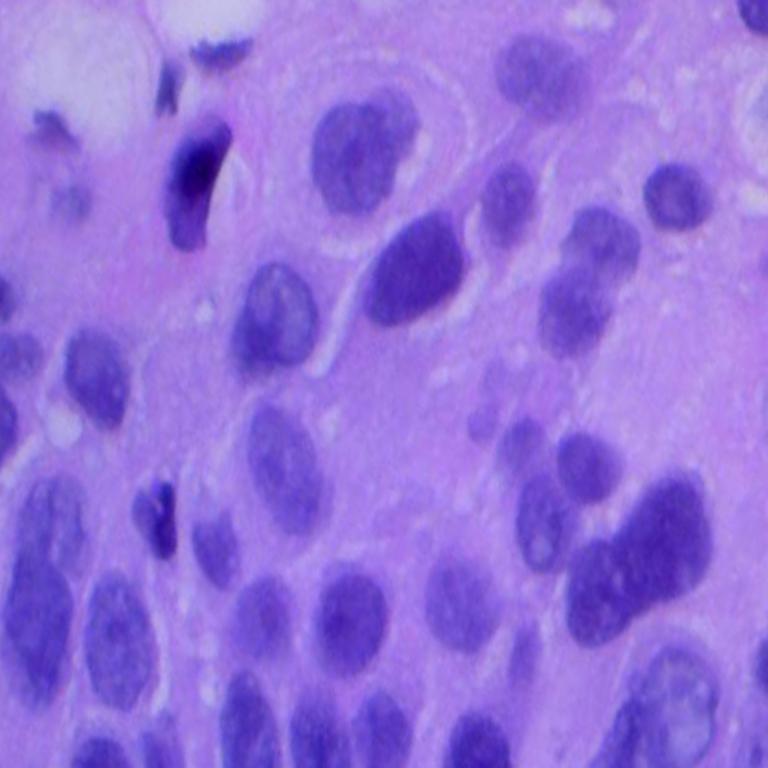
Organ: lung
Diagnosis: squamous carcinomas